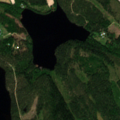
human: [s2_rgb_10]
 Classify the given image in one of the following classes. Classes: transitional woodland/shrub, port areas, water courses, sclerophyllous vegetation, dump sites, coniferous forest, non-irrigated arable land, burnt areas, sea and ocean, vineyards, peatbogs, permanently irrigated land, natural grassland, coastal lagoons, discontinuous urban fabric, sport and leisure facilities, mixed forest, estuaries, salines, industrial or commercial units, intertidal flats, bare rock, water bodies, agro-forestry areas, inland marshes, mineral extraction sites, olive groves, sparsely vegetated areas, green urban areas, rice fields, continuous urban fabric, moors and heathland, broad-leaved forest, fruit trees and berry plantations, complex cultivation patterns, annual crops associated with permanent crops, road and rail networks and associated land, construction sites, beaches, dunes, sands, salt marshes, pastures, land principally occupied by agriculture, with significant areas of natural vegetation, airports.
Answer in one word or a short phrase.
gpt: coniferous forest, transitional woodland/shrub, water bodies